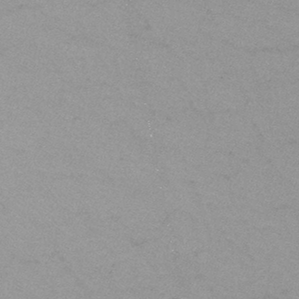
Label: frost